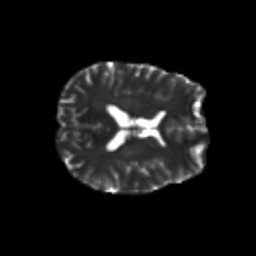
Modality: T2w
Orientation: axial
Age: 24
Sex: male
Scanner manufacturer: siemens
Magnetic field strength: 3 T
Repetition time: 3.5 s
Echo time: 0.125 s